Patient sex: F
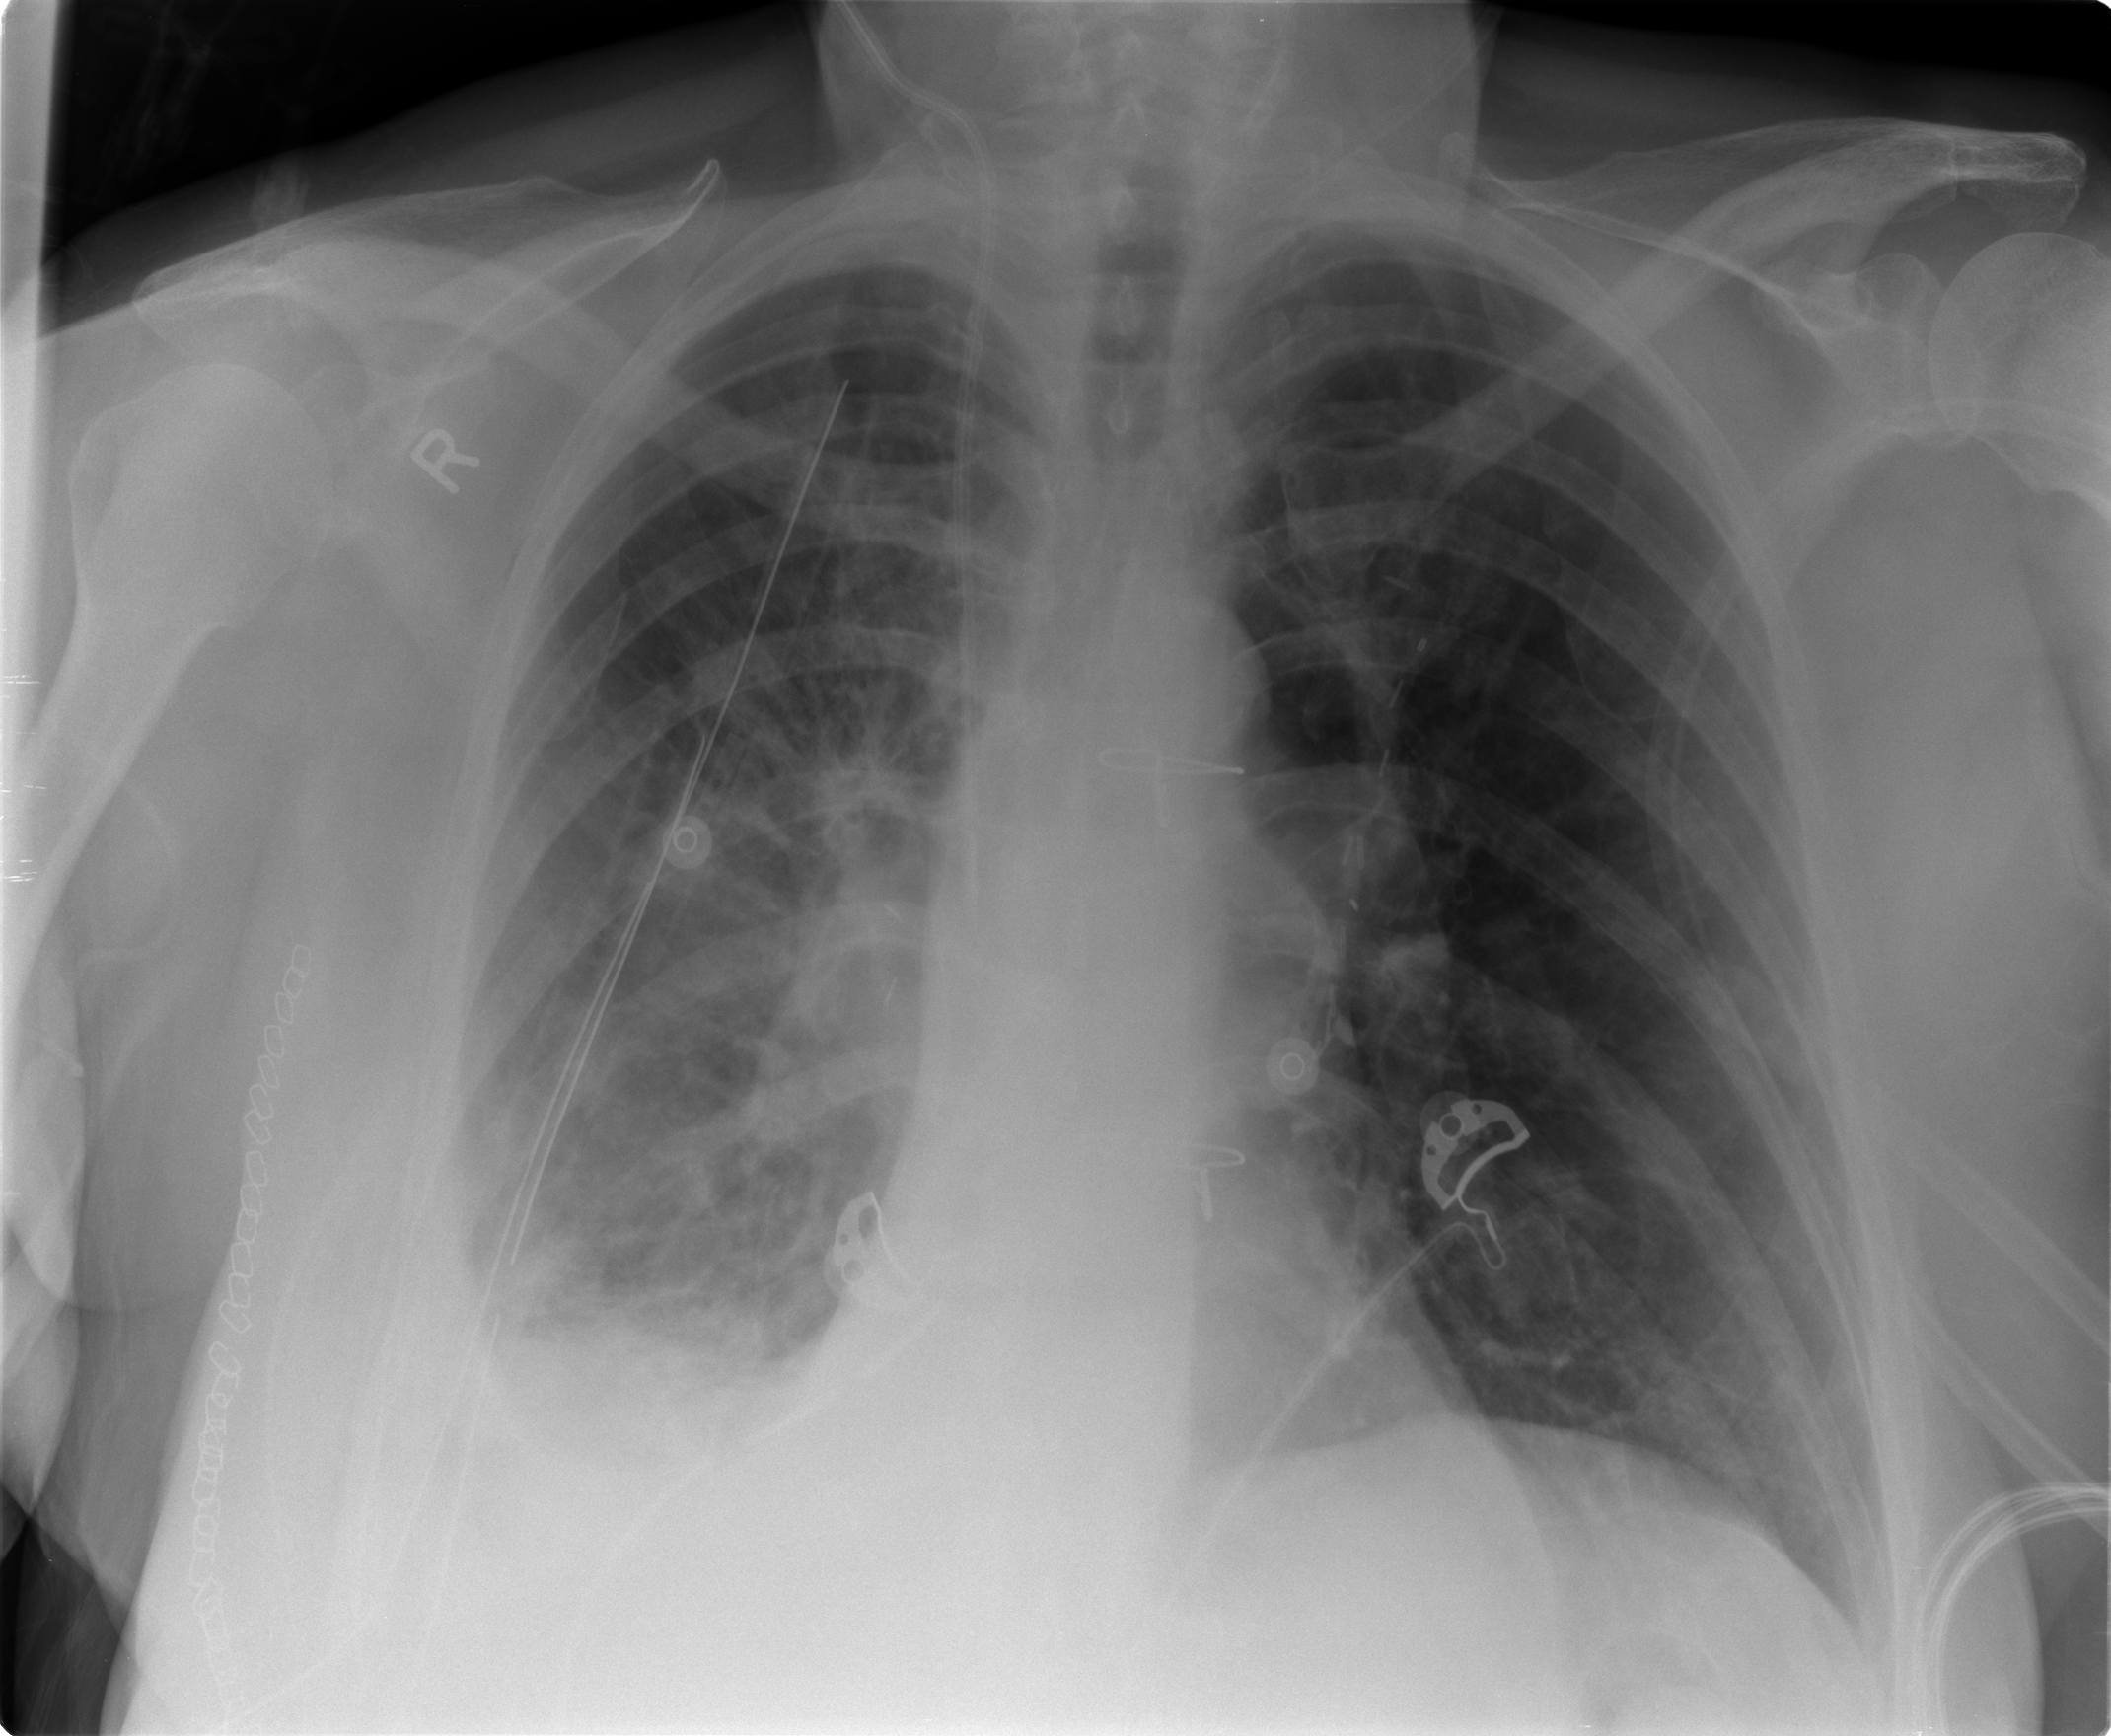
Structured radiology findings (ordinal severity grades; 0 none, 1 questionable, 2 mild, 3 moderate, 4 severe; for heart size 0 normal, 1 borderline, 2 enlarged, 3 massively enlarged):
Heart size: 0
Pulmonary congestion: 2
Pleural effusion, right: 2
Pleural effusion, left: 0
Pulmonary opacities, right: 2
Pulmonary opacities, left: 0
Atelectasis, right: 2
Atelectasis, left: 2